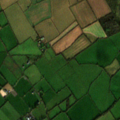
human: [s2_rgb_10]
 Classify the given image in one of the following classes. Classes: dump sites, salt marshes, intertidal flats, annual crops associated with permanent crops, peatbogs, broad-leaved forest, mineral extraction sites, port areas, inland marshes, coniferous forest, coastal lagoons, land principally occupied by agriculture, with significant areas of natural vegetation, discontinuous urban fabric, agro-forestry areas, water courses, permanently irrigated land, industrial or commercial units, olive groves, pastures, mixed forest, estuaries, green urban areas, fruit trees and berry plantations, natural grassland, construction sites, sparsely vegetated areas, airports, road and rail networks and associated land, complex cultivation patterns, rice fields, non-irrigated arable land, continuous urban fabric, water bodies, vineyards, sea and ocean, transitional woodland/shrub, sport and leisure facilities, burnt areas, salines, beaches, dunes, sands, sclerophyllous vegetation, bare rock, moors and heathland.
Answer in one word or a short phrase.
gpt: non-irrigated arable land, pastures, complex cultivation patterns, coniferous forest